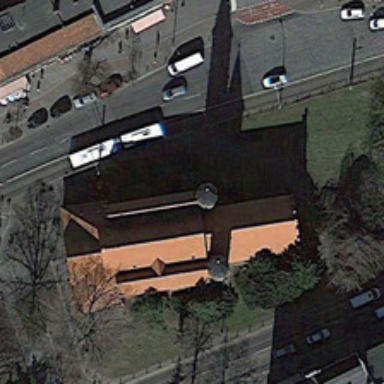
A church with several green trees is near a road .